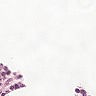
Metastatic tissue present: no